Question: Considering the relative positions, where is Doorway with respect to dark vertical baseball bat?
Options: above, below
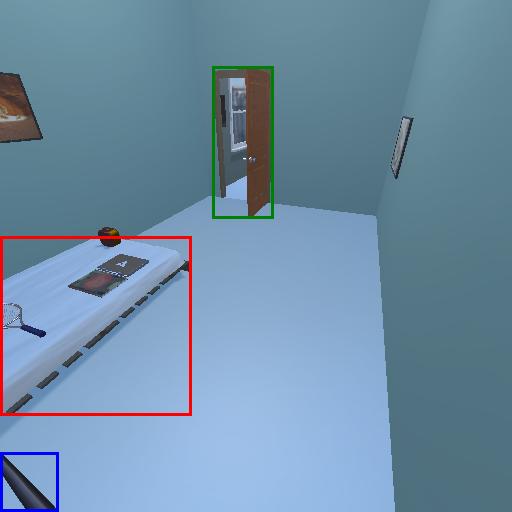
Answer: above